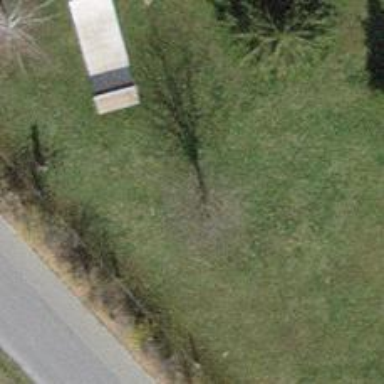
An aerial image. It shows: Single tag "natural: tree."